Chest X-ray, AP view. Patient: 46 years old, sex M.
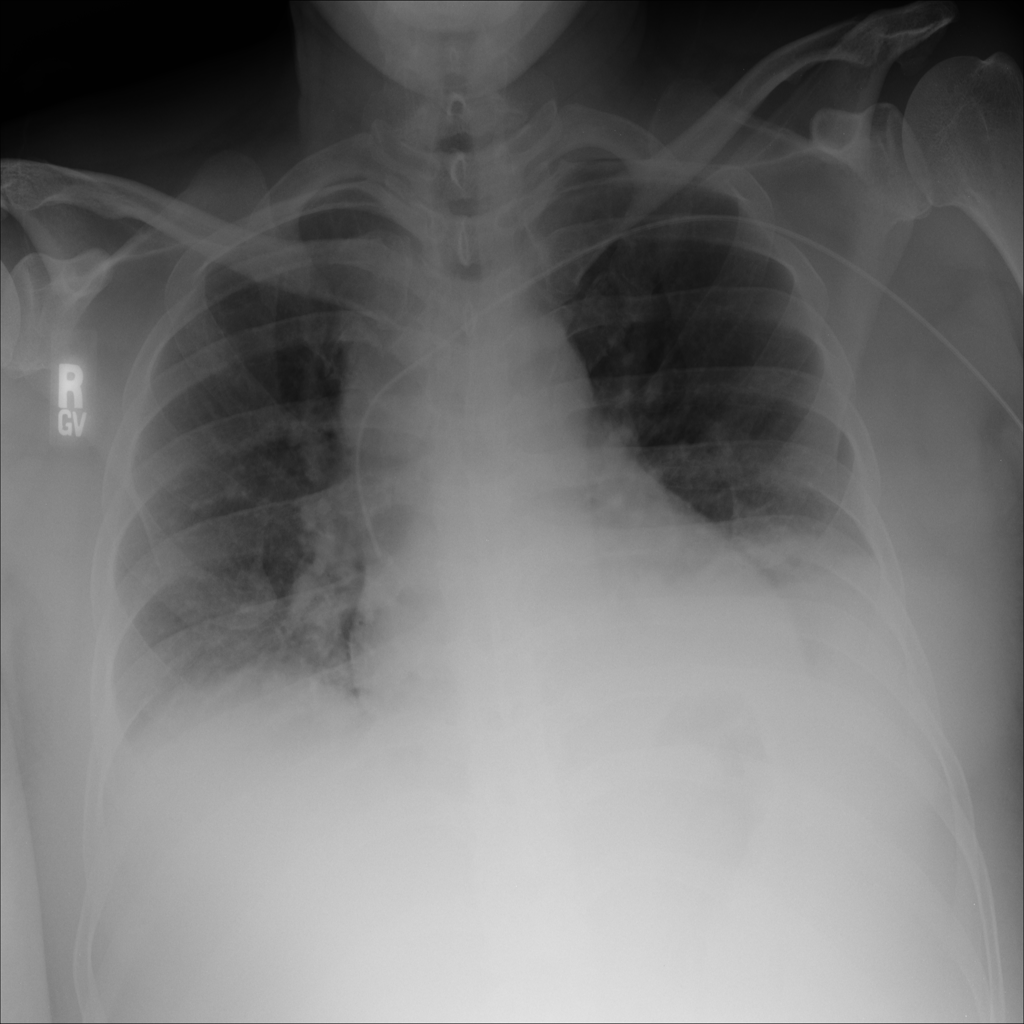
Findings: Atelectasis, Infiltration